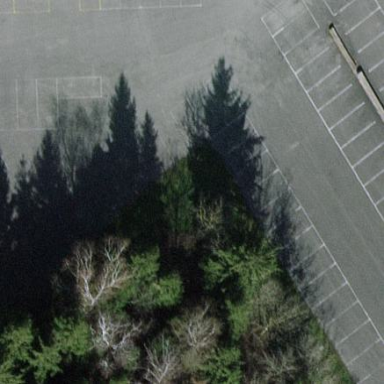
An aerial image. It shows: Parking area with surface.